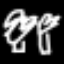
Label: palm tree